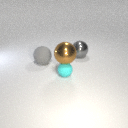
large gray rubber sphere behind small cyan rubber sphere